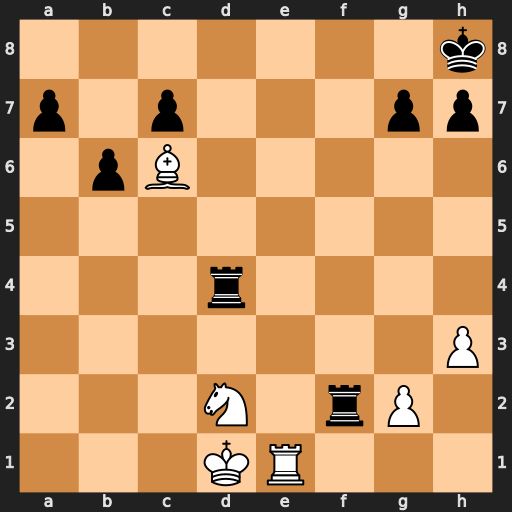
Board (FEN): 7k/p1p3pp/1pB5/8/3r4/7P/3N1rP1/3KR3
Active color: w
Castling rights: -
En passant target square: -
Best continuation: Re8+ Rf8 Rxf8#